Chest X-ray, PA view. Patient: 66 years old, sex M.
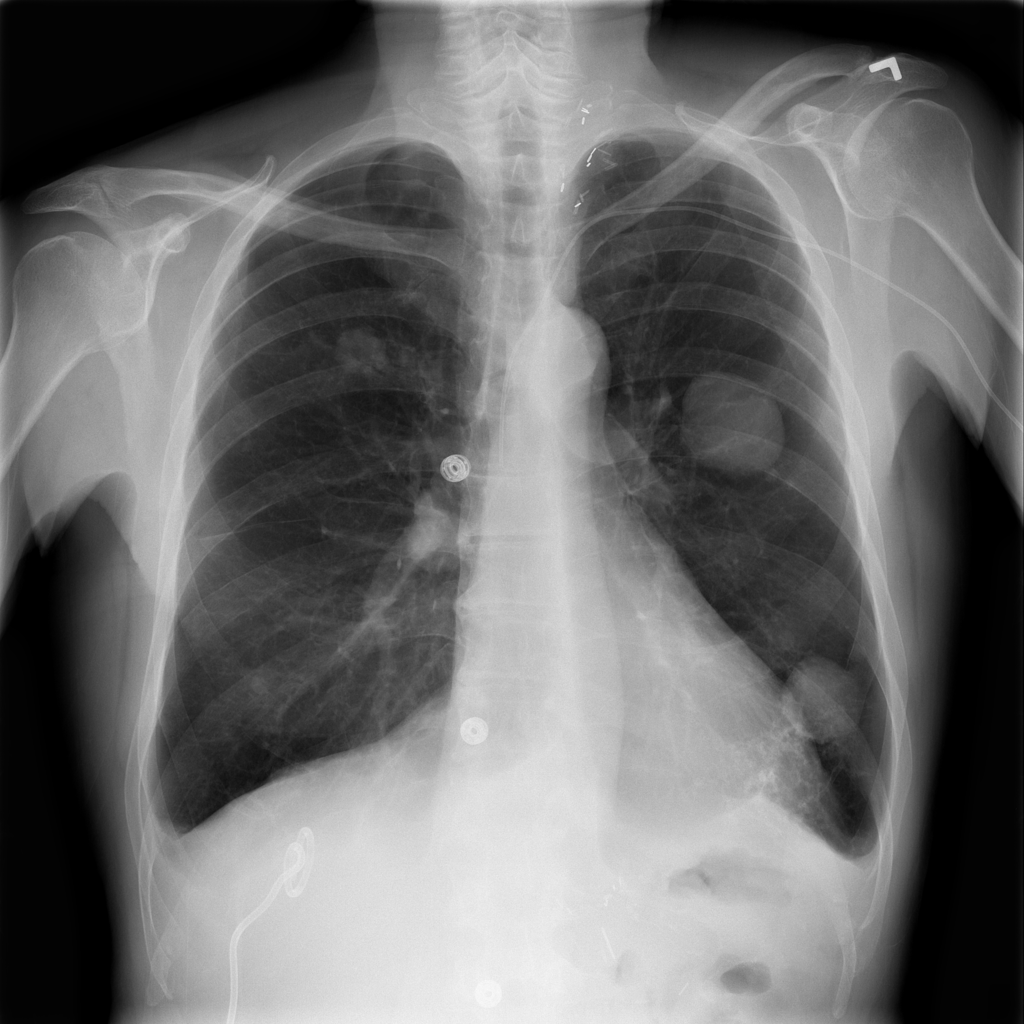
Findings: Effusion, Pneumothorax